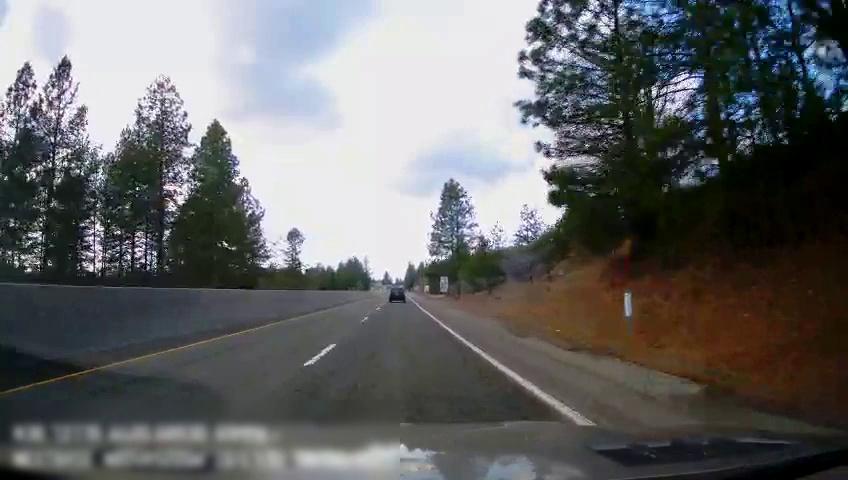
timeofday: Day
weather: Cloudy
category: Drivable Space
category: Vehicles | SUV
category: Lanes | Alternate Lane
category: Lanes | Current Lane
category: Lanes | Current Lane